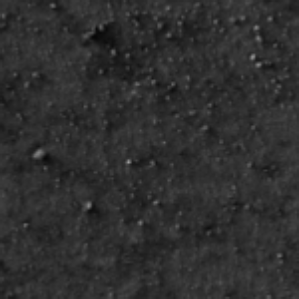
Label: frost